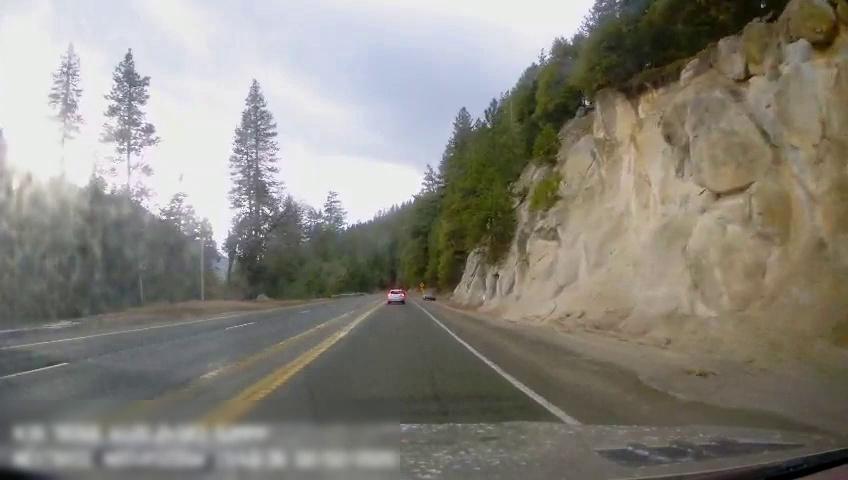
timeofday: Day
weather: Sunny
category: Drivable Space
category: Vehicles | SUV
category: Vehicles | Car
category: Lanes | Alternate Lane
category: Lanes | Current Lane
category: Lanes | Opposite Lane
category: Lanes | Opposite Lane
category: Lanes | Opposite Lane
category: Lanes | Opposite Lane
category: Lanes | Opposite Lane